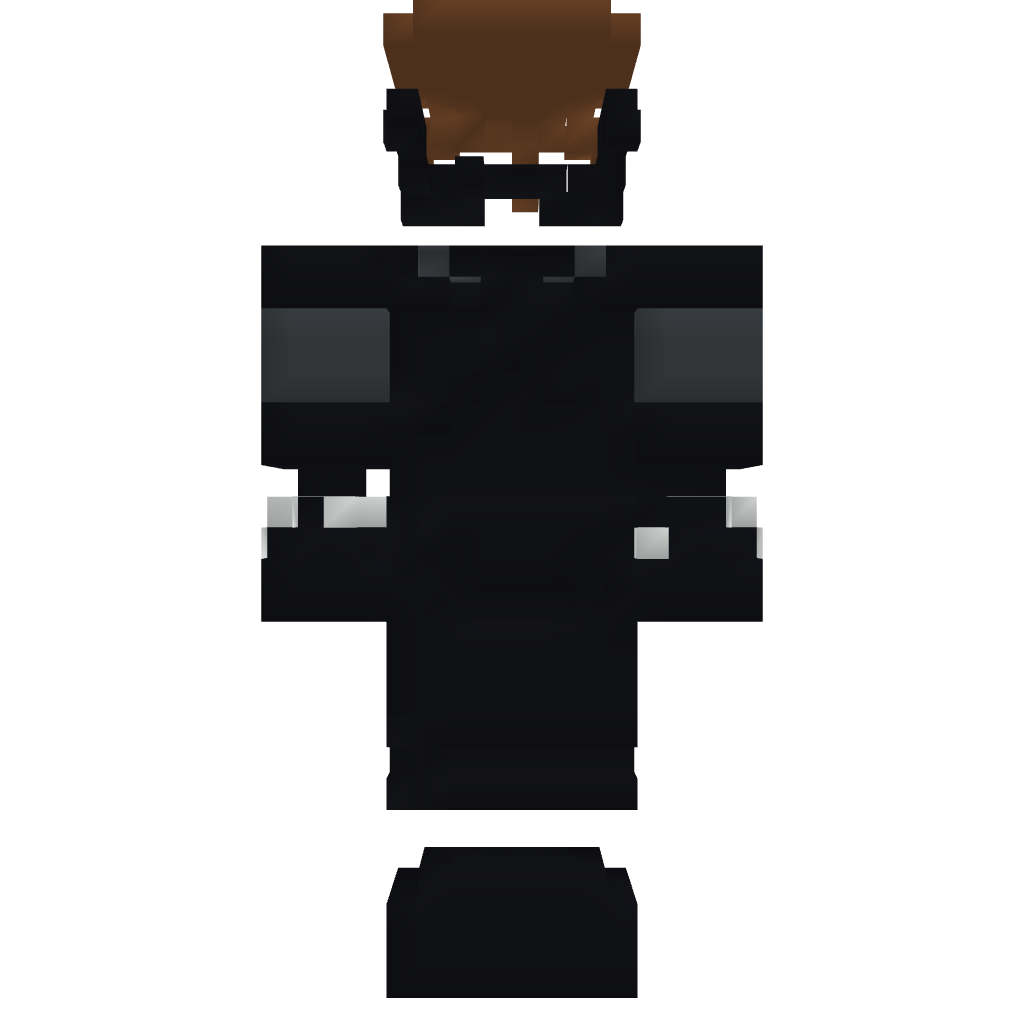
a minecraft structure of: Statue - SkyDoesMinecraft